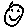
Label: smiley face